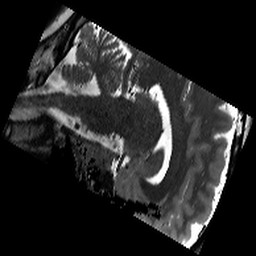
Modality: T2w
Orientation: sagittal